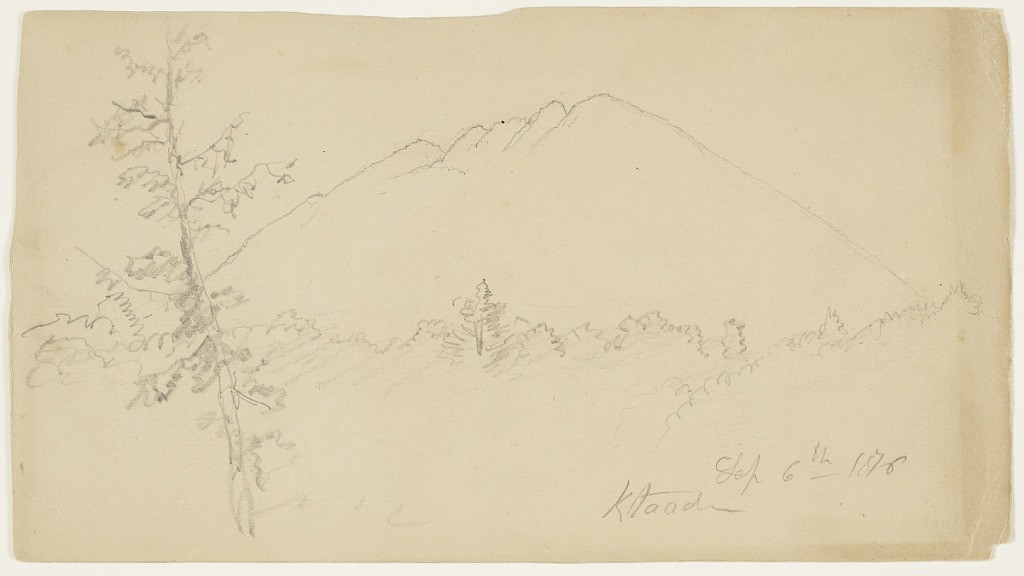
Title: Mt. Katahdin, Maine
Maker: Frederic Edwin Church, American, 1826–1900
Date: September 6, 1876
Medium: Graphite on tan wove paper
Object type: Drawing
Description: Landscape sketch showing a view of Mt. Katahdin in Maine, possibly as seen from the east near Katahdin Lake. In the immediate foreground at left, a tall, lone tree frames the scene. The undulating contour of dense treetops stretches horizontally across the scene, interrupted at right by a closer stand of trees. Dominating the view in the background at center, the pyramidal form of Mt. Katahdin, with its overlapping, serrated peaks, looms over the nearby forest.